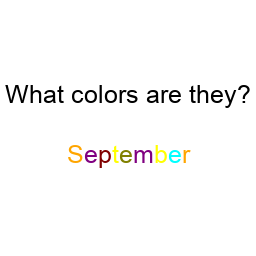
Color: orange, purple, maroon, yellow, olive, purple, yellow, cyan, orange
Background color: white
Question text color: black